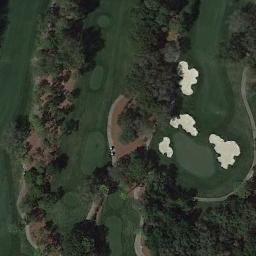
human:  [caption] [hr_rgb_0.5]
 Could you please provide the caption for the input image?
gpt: The golf course has some putting greens, Fairways, Barrier trees and four sandpits and some barrier trees are on both sides of the fairways .

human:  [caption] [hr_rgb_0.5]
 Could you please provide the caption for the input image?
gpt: There are a few bunkers and a few paths on the large green lawn on the golf course and many trees .

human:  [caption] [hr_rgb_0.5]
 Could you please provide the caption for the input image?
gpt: There are many trees near the golf course .

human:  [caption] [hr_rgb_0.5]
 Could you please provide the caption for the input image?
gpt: There are more than a dozen bunkers and winding paths in this area .

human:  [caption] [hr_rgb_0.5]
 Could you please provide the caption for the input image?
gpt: There are four bunkers and many green trees on the golf course .